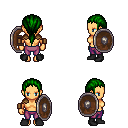
a pixel art fantasy rpg character, female body template, human, tanned skin, leather shoulder armor, magenta pants, green ponytail hairstyle, leather bracers, black shoes, shield, four views (front, back, left, right), 2x2 character sprite sheet, small pixel art, hard edges, no anti-aliasing